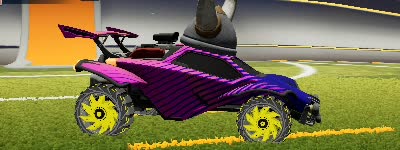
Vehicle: octane